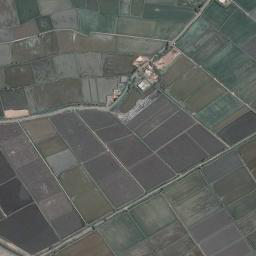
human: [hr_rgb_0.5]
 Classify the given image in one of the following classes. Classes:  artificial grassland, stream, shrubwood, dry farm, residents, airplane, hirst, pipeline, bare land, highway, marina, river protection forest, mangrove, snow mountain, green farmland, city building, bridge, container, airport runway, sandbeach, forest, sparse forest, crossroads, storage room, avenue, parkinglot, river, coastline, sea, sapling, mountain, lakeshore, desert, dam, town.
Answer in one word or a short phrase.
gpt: green farmland